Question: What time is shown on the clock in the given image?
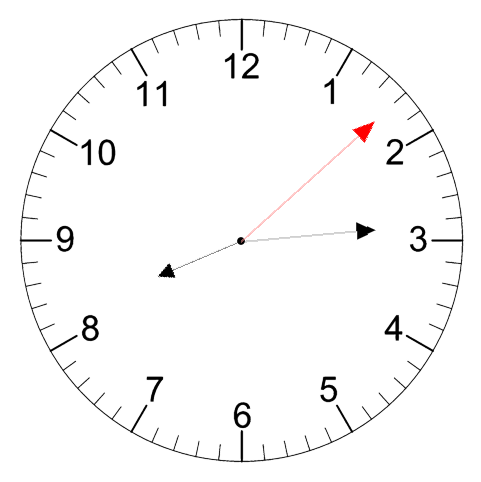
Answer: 08:14:08